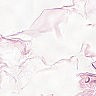
Metastatic tissue present: no